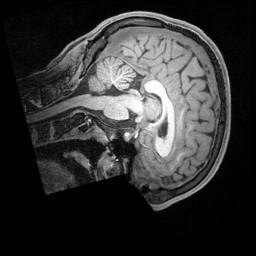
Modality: T1w
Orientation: sagittal
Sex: male
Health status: ill
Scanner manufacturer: siemens
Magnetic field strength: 3 T
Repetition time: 2.4 s
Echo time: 0.00201 s